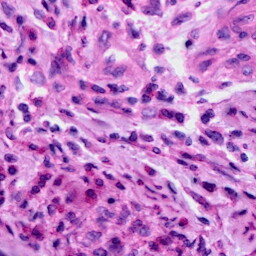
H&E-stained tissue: Cervix